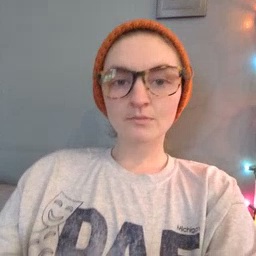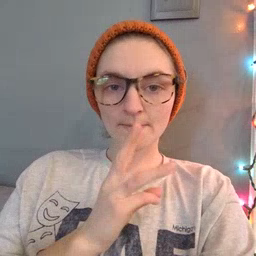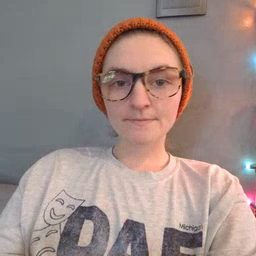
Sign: water